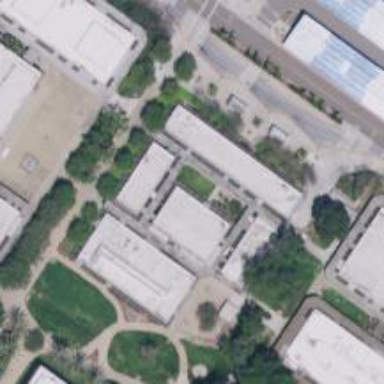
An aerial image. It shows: College building.